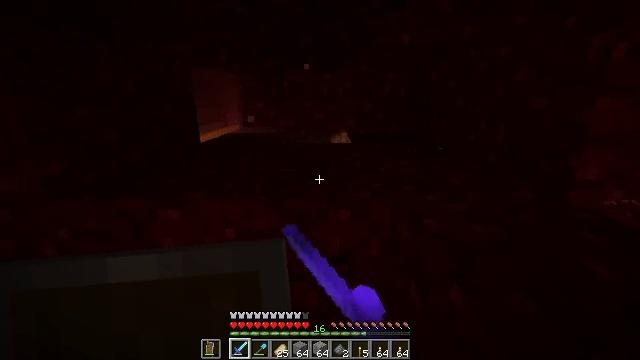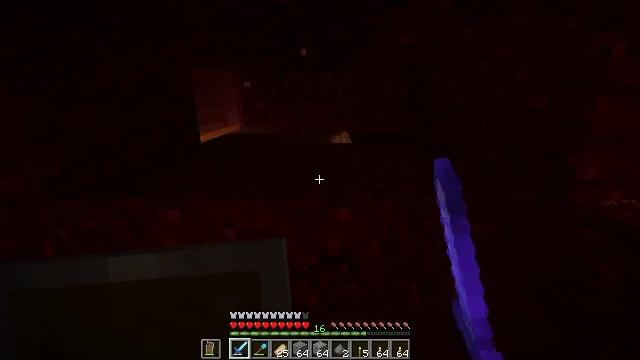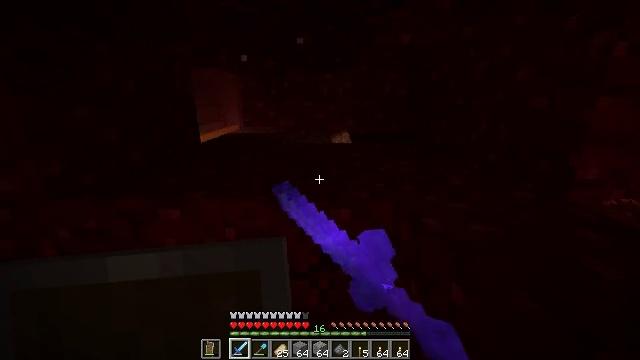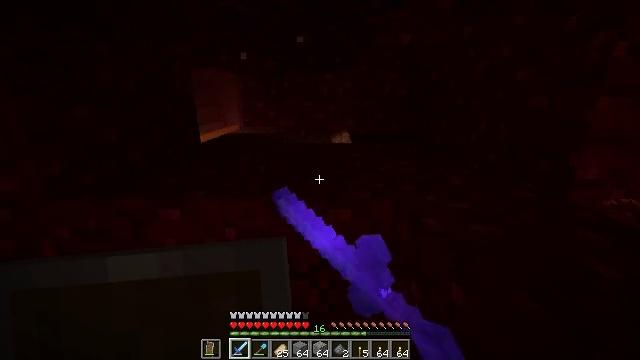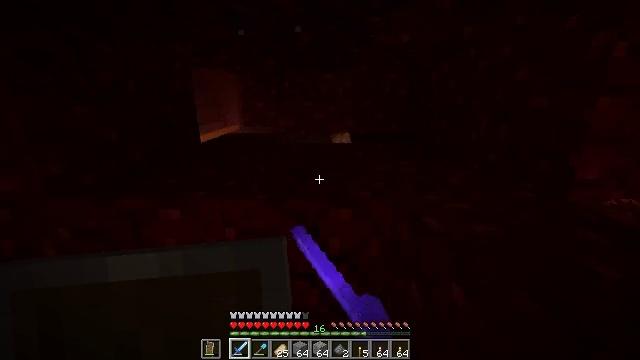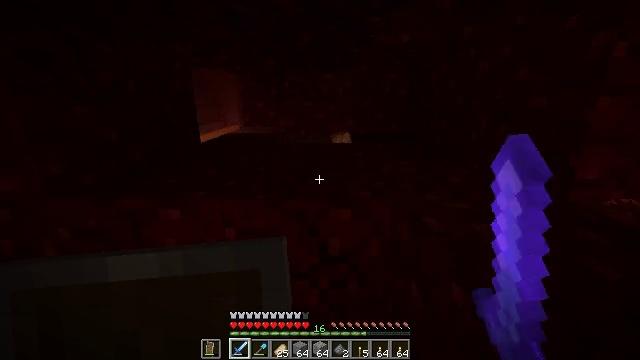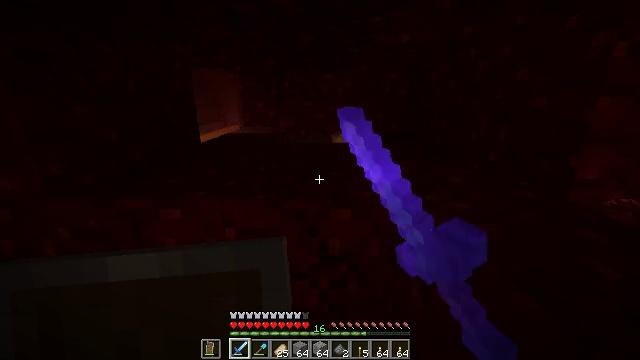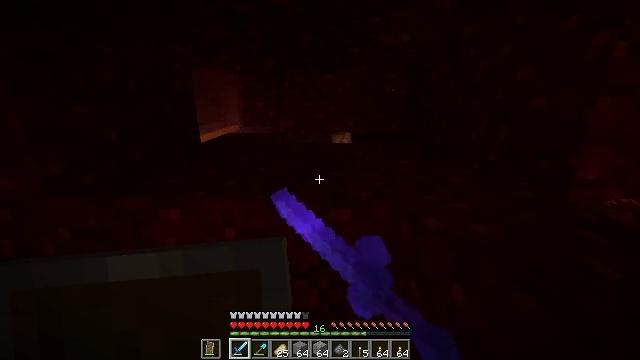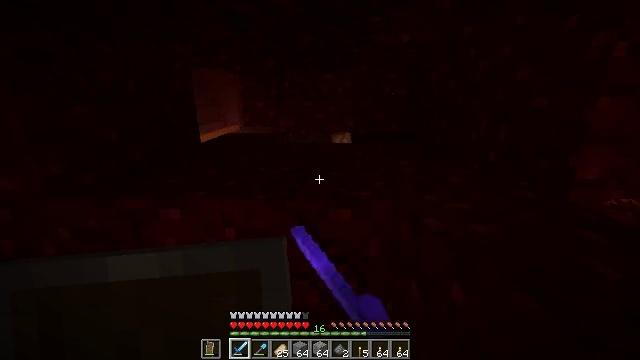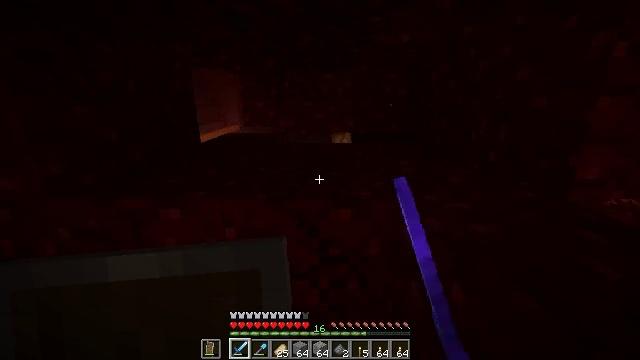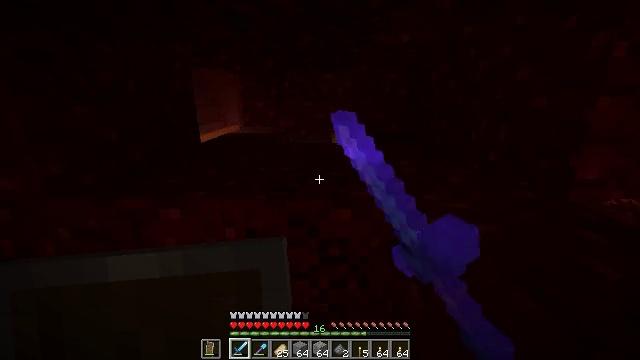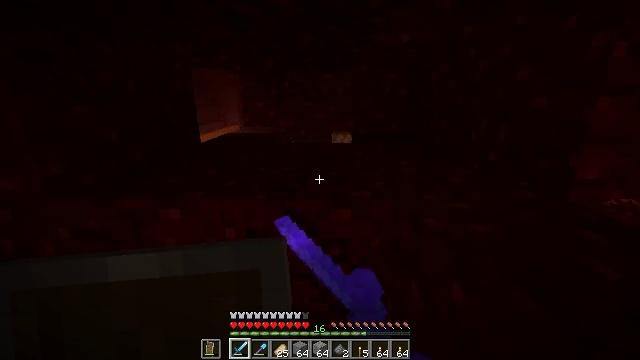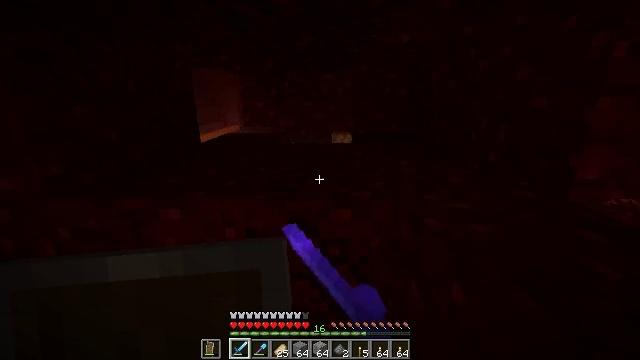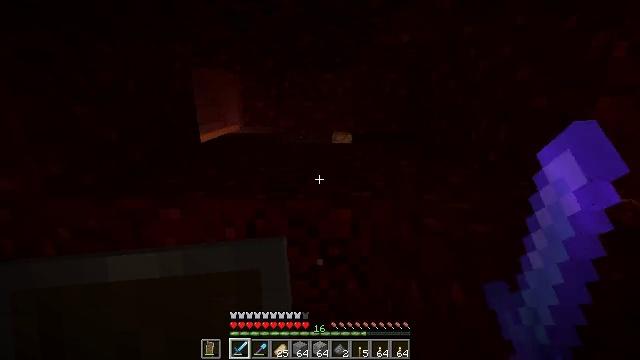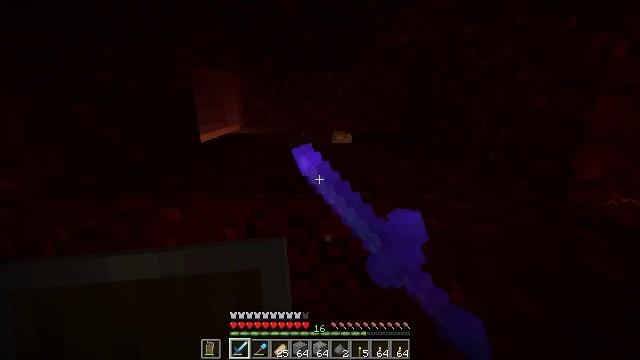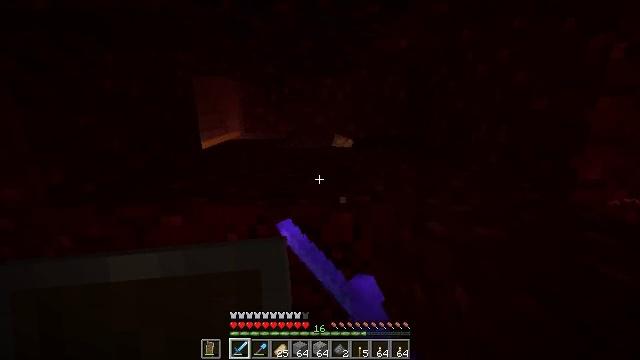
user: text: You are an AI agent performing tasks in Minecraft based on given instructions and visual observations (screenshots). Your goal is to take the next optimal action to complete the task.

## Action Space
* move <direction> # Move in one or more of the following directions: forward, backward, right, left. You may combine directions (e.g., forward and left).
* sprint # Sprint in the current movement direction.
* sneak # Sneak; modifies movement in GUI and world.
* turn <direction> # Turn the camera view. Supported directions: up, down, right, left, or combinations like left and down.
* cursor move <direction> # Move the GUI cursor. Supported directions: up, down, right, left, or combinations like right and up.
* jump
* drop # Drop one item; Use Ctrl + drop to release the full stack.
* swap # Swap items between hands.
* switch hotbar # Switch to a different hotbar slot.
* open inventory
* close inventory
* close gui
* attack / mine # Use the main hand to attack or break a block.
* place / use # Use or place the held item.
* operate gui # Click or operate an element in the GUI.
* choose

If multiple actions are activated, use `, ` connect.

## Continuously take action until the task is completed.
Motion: motion action
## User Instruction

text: Collect the nether wart block for decoration.
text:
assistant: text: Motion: attack / mine
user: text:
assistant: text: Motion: attack / mine
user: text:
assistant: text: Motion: attack / mine
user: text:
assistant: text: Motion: attack / mine
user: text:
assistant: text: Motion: attack / mine
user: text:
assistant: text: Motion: attack / mine
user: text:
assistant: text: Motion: attack / mine
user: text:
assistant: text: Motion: attack / mine
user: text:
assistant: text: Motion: attack / mine
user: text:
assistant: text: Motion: attack / mine
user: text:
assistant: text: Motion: attack / mine
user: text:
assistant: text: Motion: attack / mine
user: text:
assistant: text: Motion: attack / mine
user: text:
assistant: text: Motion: attack / mine
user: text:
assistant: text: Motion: turn up, attack / mine
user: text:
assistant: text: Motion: attack / mine
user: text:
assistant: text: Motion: attack / mine
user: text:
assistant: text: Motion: attack / mine
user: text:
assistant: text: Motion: attack / mine
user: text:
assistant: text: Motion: turn right, attack / mine
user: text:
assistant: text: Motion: attack / mine
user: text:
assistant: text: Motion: attack / mine
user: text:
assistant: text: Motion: attack / mine
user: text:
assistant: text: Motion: attack / mine
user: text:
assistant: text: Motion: attack / mine
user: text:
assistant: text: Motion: attack / mine
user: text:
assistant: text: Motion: attack / mine
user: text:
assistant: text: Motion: attack / mine
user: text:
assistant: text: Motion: attack / mine
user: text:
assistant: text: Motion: attack / mine